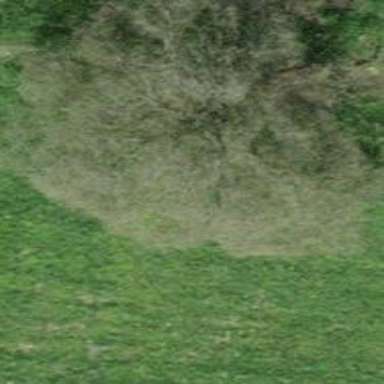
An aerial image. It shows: Broadleaved tree with lush foliage.